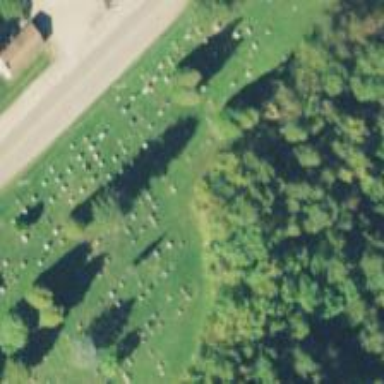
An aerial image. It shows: Grave yard.